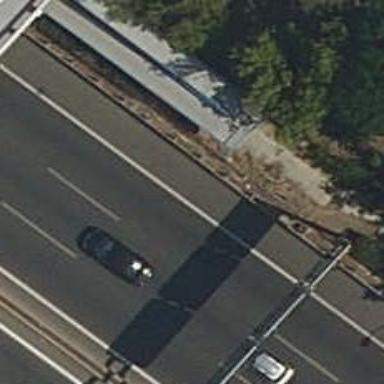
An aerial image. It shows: Footway bridge.